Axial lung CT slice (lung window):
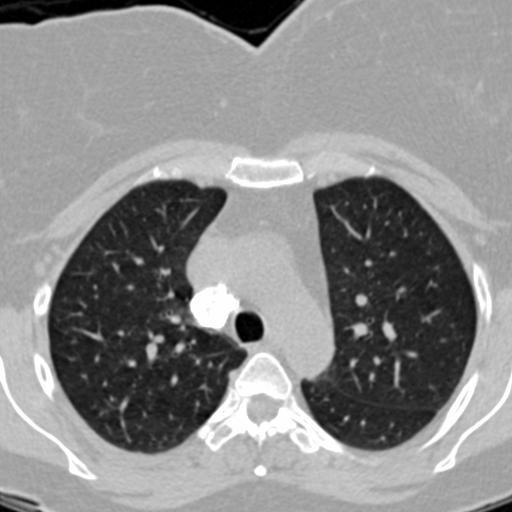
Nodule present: no